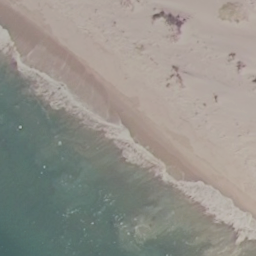
Label: beach